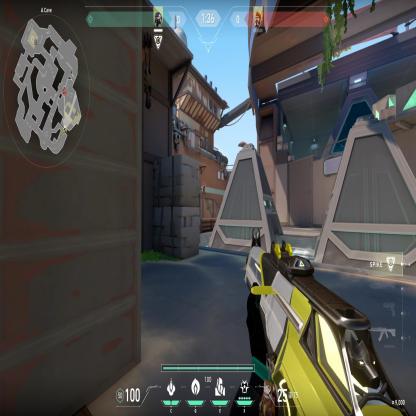
Label: enemy